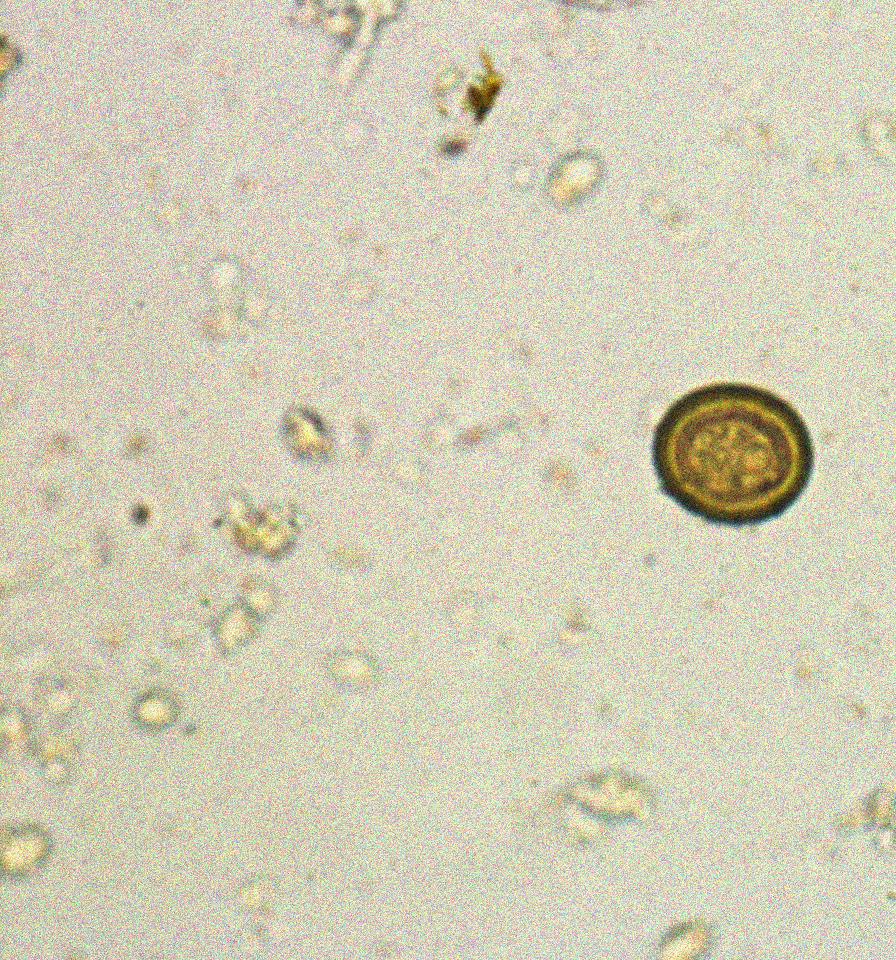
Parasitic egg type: Taenia spp. egg